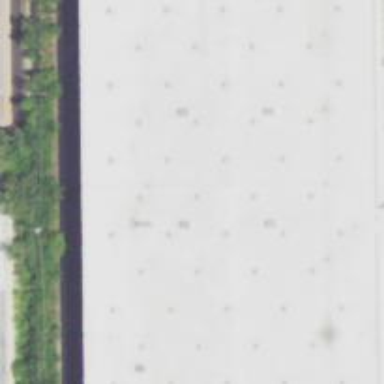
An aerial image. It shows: Industrial building serving as post depot.